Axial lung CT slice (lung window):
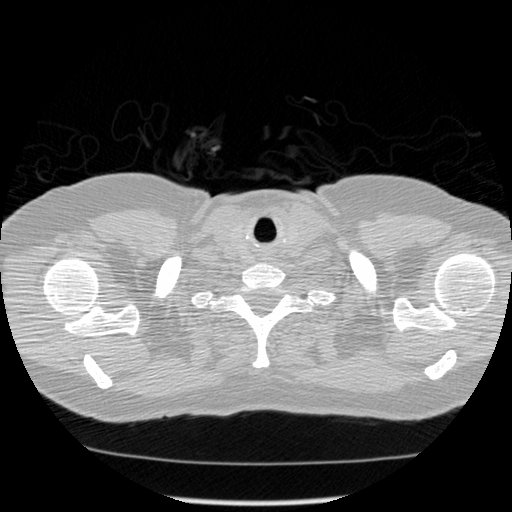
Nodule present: no